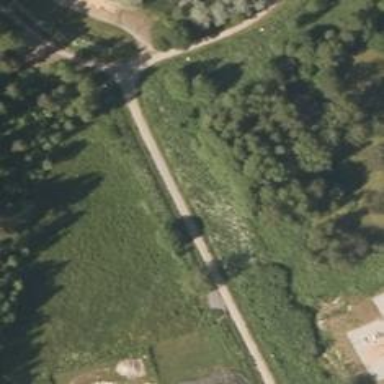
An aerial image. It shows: Cycleway.